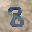
Label: 8